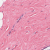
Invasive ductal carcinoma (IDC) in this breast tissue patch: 0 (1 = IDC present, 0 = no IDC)